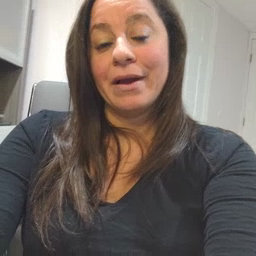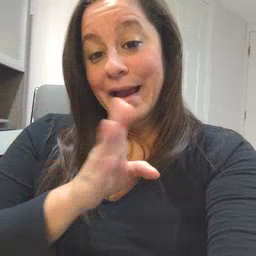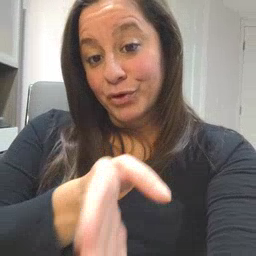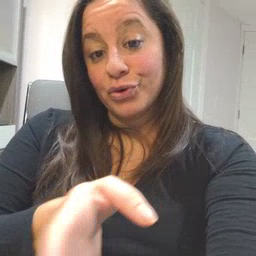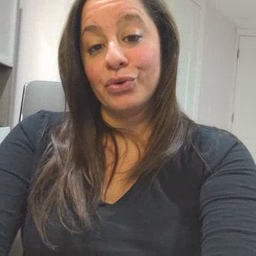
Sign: after